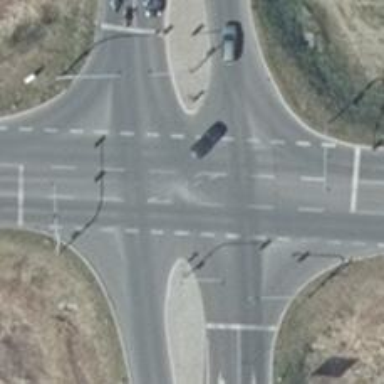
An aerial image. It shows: Road with traffic signals.